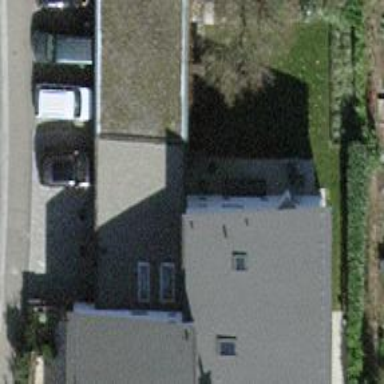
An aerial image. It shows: Flat-roofed building.